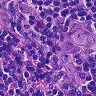
Metastatic tissue present: no